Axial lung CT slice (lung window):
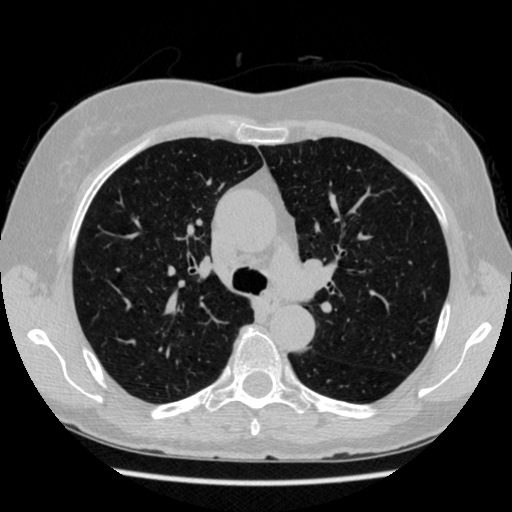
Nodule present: no